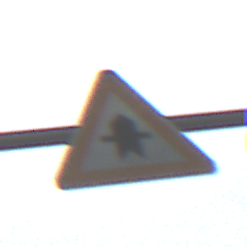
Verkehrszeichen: Vorfahrt
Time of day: Midday
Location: Roofed (Beach)
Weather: Overcast
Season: NotSpecified
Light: Natural